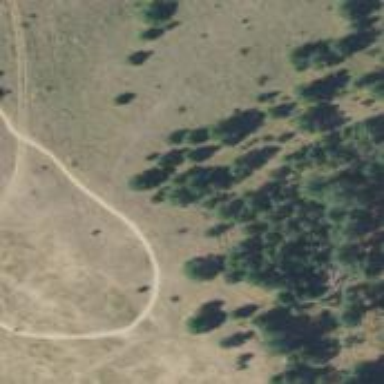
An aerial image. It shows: Path with excellent trail visibility.